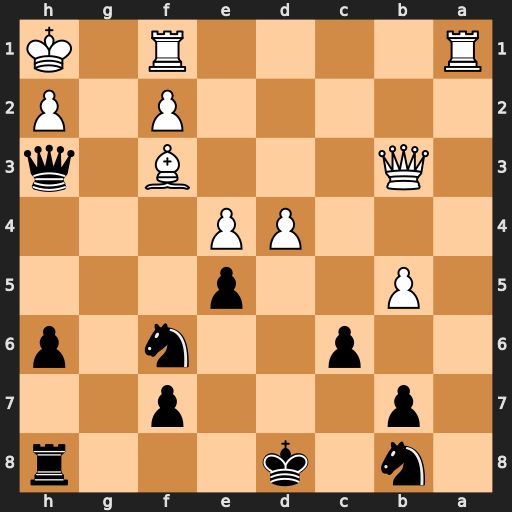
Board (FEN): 1n1k3r/1p3p2/2p2n1p/1P2p3/3PP3/1Q3B1q/5P1P/R4R1K
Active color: b
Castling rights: -
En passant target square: -
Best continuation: Ng4 Bxg4 Qxb3